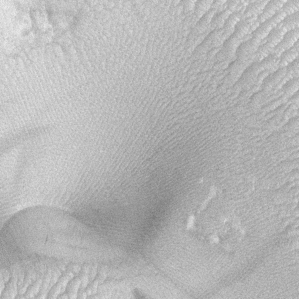
Label: frost